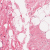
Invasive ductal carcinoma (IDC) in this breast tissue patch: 0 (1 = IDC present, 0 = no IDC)